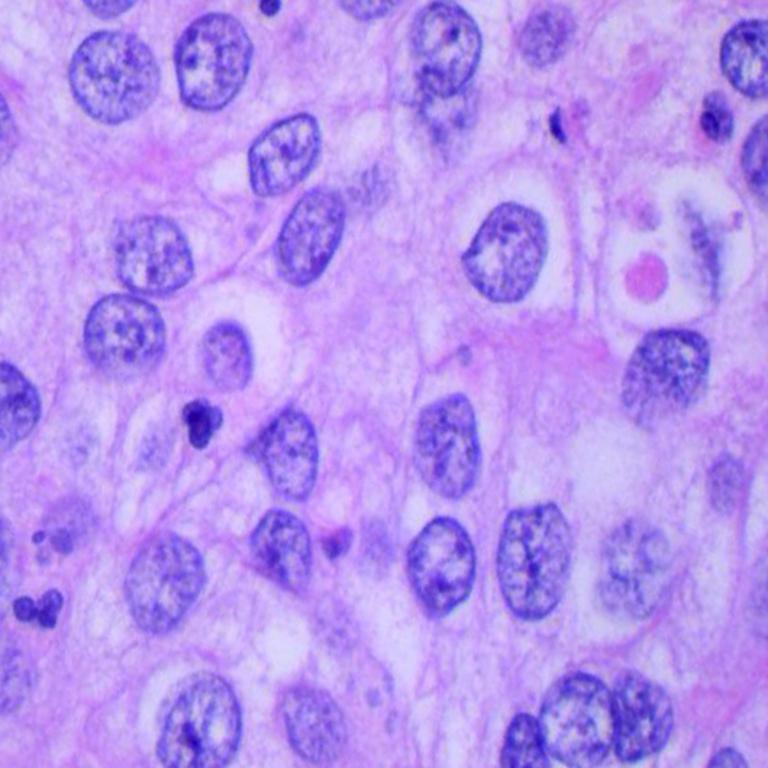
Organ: lung
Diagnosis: squamous carcinomas